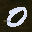
Label: 0